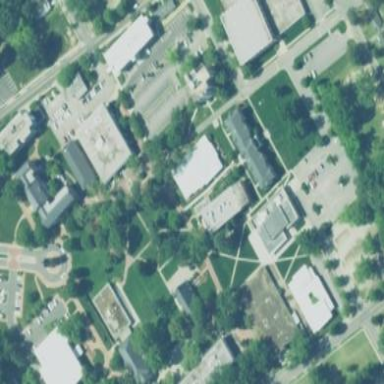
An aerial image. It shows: College or university.